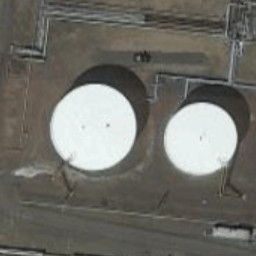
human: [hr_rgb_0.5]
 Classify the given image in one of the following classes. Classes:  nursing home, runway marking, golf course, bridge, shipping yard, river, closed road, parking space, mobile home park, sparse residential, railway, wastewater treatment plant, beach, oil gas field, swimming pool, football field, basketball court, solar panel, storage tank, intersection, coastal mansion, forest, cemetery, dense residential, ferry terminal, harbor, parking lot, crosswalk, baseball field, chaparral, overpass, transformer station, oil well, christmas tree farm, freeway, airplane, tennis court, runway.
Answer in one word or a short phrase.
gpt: storage tank